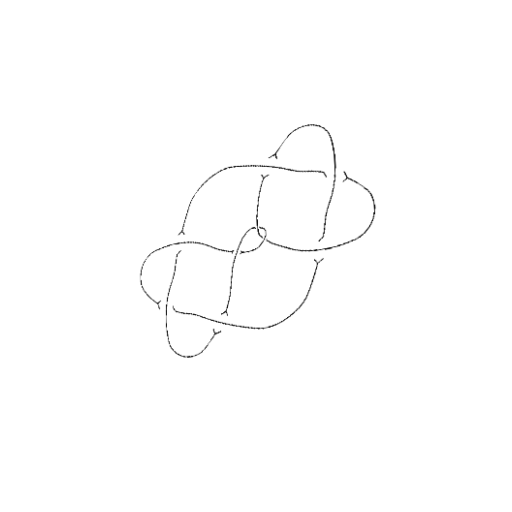
Crossing number: 9